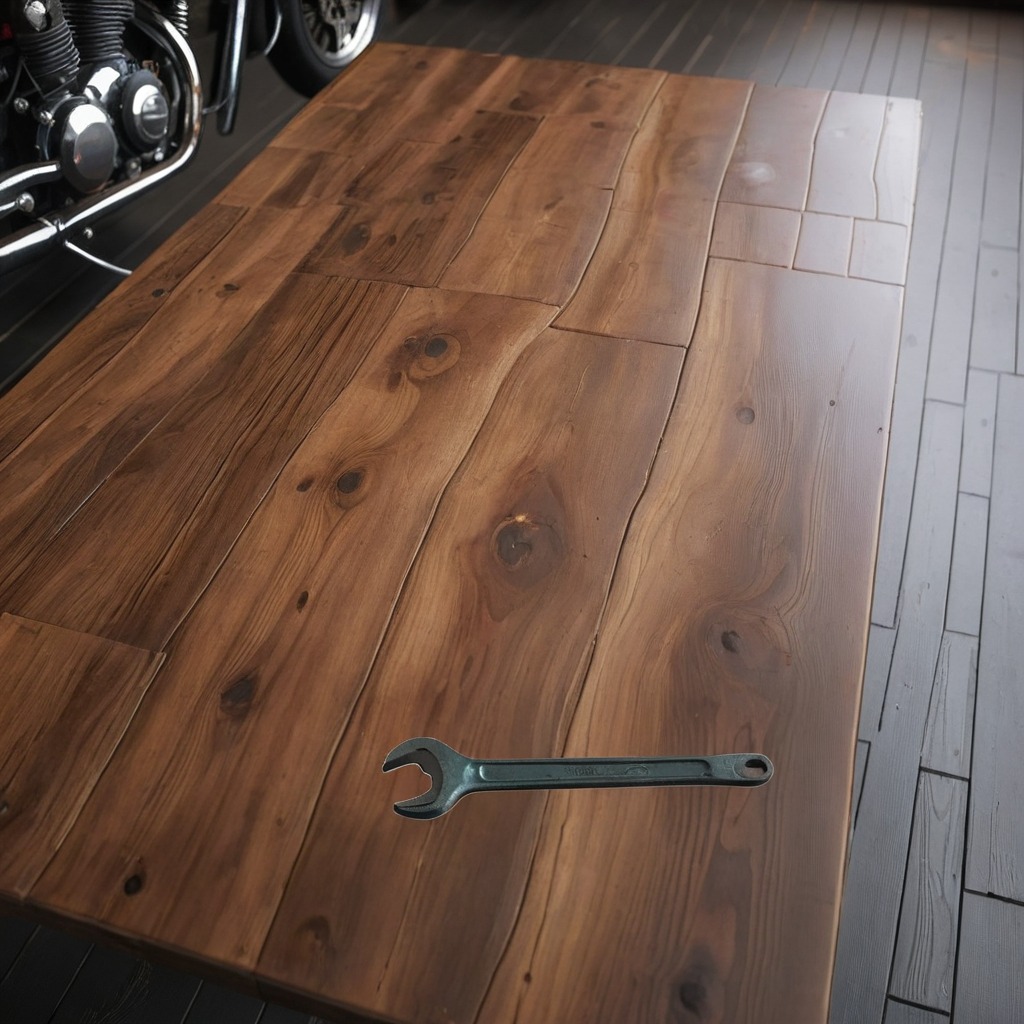
An wrench lies on an oil-spilled wooden table in a vintage motorcycle garage.